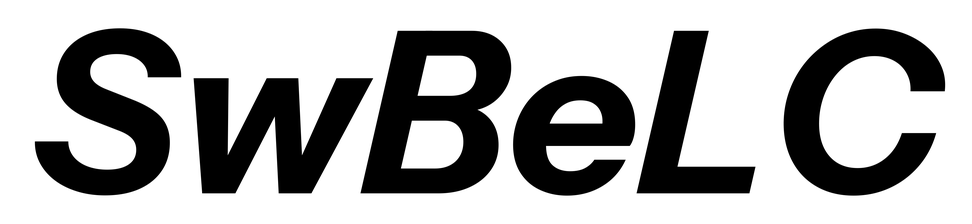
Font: InstrumentSans-Italic_Bold_Italic